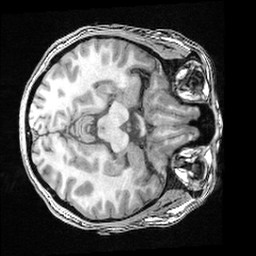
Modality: T1w
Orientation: axial
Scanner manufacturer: ge
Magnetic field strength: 3 T
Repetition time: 0.008572 s
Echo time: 0.003384 s